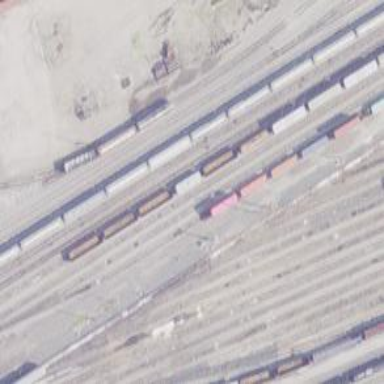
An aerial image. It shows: Railway yard.